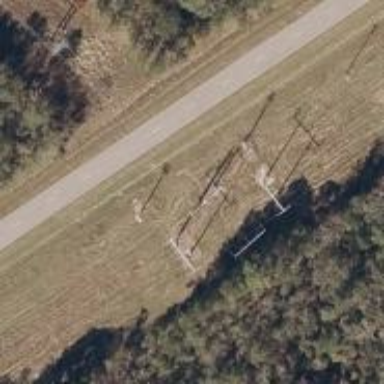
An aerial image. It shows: Power pole.